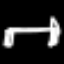
Label: bed